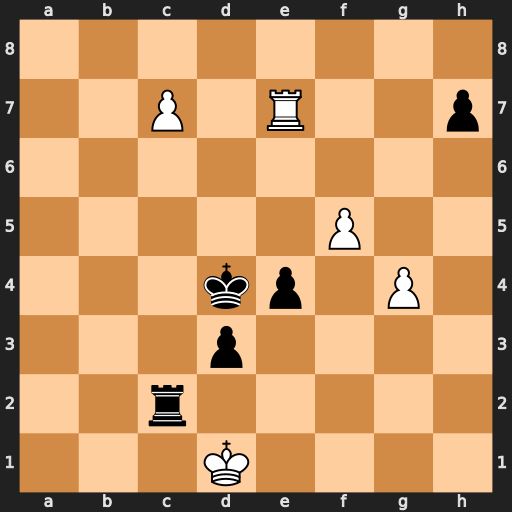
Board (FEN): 8/2P1R2p/8/5P2/3kp1P1/3p4/2r5/3K4
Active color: w
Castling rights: -
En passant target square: -
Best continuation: f6 e3 f7 e2+ Ke1 Rc1+ Kf2